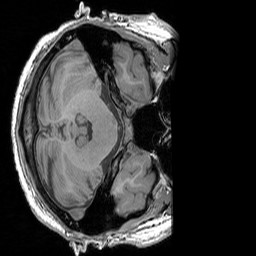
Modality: T1w
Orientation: axial
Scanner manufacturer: siemens
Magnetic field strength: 3 T
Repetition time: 1.83 s
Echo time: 0.00303 s